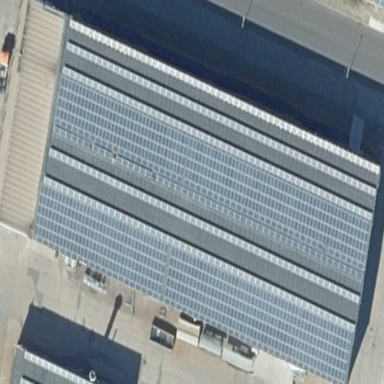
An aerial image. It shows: Building equipped with solar photovoltaic panel for generating electricity. The small installation is solar power generator.